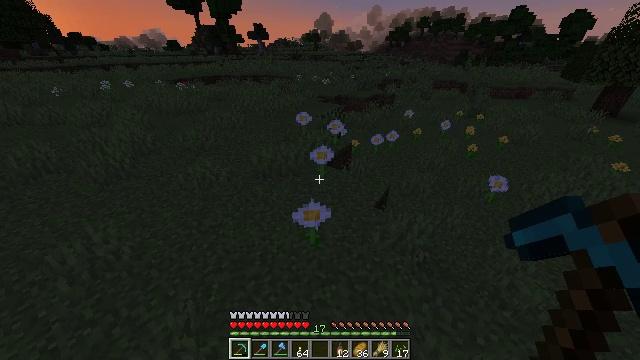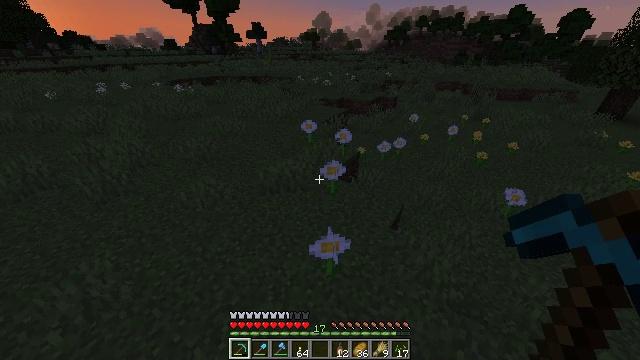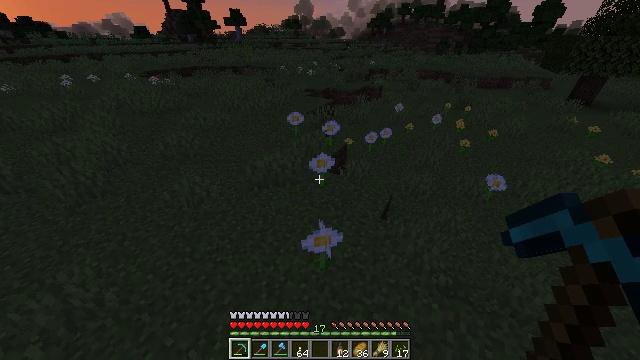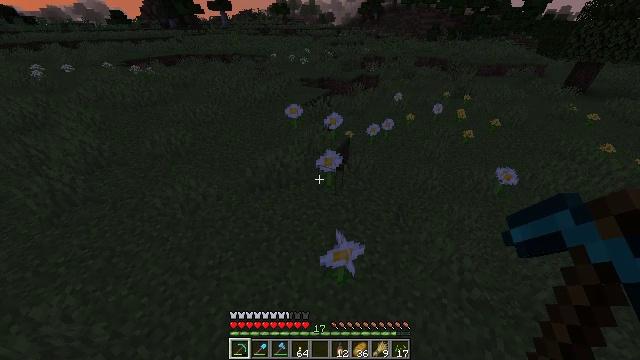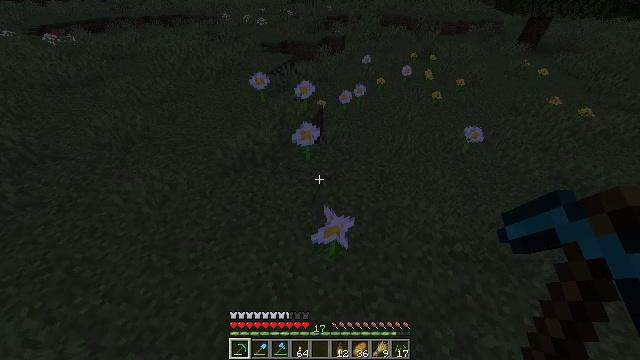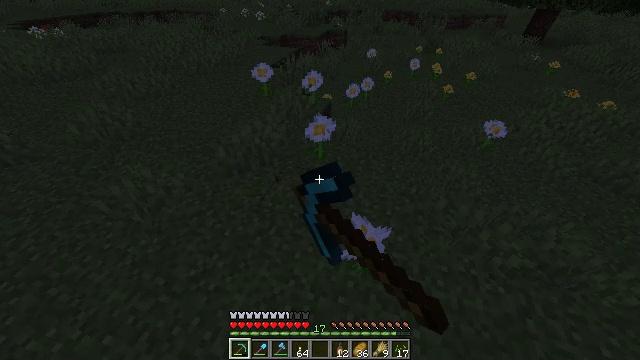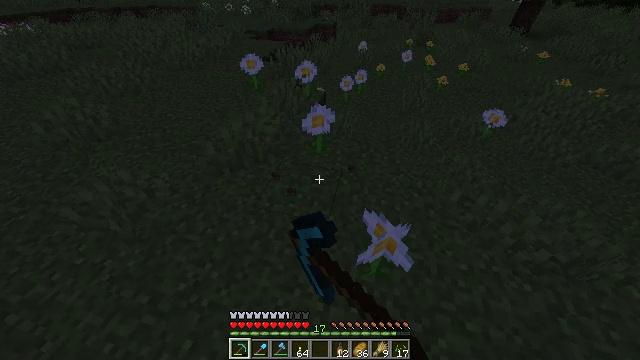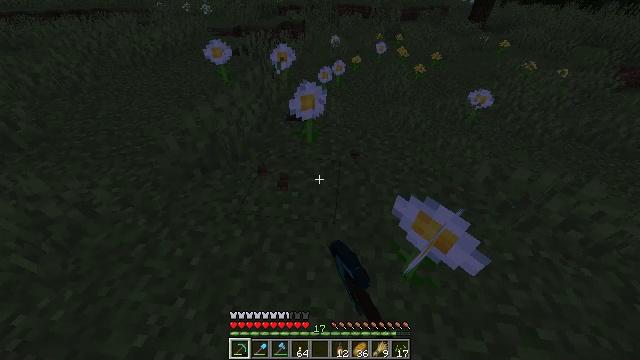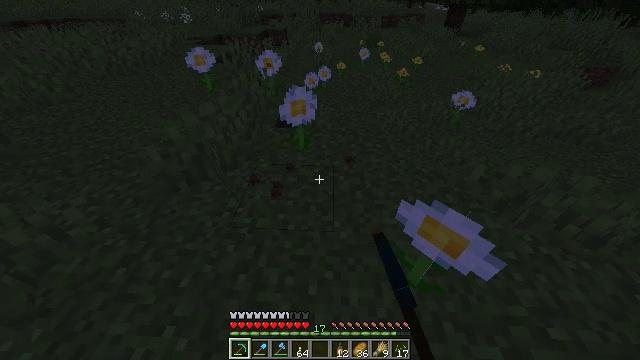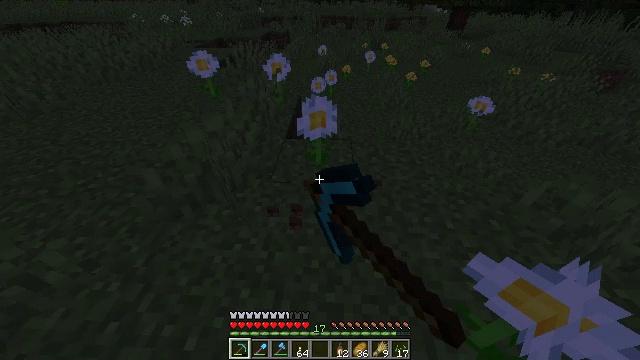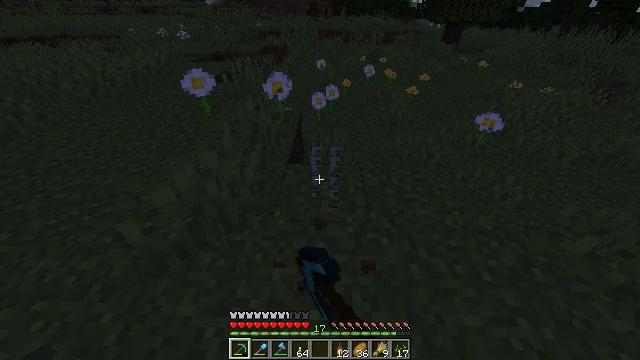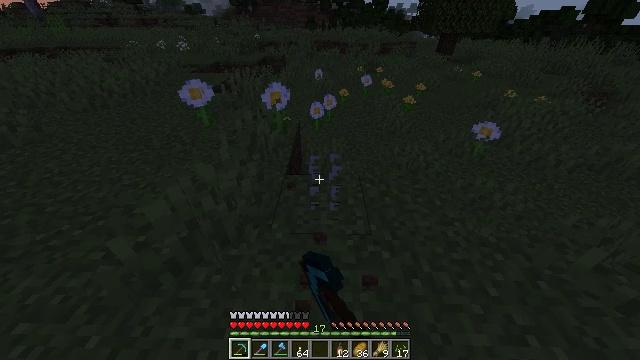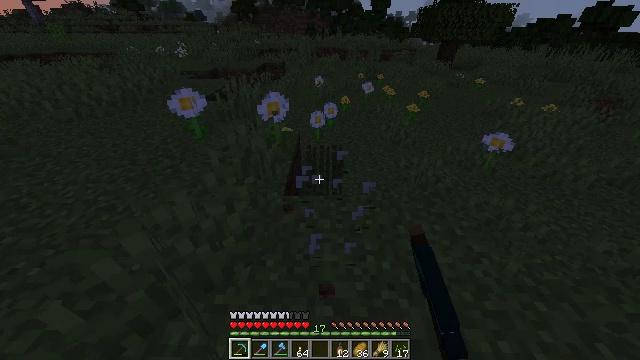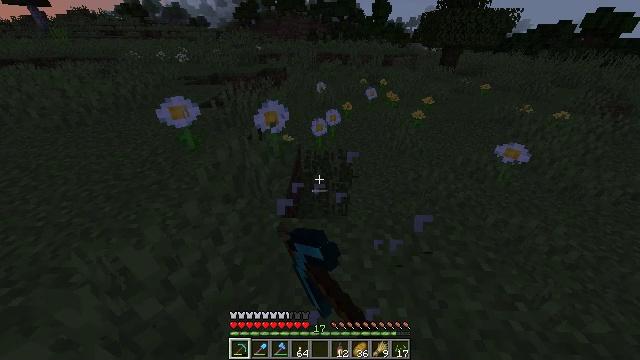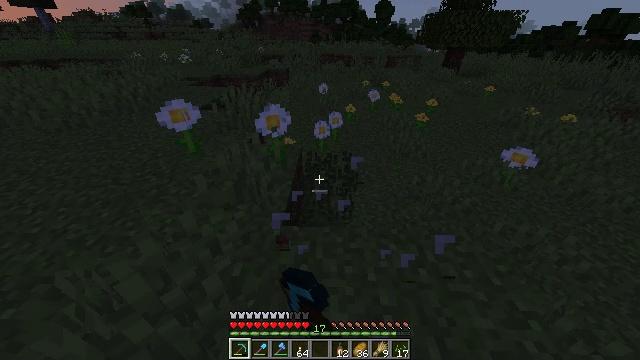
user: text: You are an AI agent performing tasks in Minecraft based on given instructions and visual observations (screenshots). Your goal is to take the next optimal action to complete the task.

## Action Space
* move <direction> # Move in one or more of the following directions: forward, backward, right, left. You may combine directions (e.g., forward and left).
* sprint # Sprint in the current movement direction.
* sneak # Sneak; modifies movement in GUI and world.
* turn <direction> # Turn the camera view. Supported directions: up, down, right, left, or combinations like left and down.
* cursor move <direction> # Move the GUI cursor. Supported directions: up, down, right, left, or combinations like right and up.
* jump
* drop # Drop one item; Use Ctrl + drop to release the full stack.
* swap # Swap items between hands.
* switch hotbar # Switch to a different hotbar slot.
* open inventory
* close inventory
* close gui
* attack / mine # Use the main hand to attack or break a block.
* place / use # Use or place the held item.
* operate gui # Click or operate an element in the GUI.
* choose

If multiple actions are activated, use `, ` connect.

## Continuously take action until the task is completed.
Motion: motion action
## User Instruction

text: Harvest the oxeye daisy.
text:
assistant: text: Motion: move forward and move left, sprint, jump
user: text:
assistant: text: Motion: move forward and move left, sprint, turn right and down, jump
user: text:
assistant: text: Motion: move forward, sprint, turn right and down
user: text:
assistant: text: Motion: move forward, sprint, turn right and down, attack / mine
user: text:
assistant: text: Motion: move forward, sprint, attack / mine
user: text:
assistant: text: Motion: move forward, sprint, turn right, attack / mine
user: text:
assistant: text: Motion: move forward, sprint, turn right and up, attack / mine
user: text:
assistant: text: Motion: move forward, sprint, turn right and up, attack / mine
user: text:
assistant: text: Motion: move forward, sprint, attack / mine
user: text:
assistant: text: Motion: move forward, sprint, turn right and up, attack / mine
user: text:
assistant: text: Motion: move forward, sprint, turn up, attack / mine
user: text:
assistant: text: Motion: move forward, sprint, turn up, attack / mine
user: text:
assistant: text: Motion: move forward, sprint, turn up, attack / mine
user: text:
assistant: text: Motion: move forward, attack / mine
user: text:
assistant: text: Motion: attack / mine